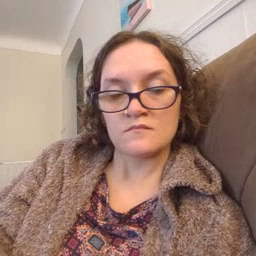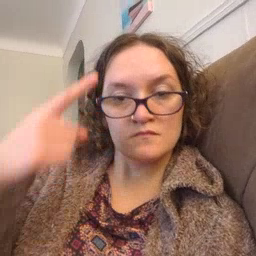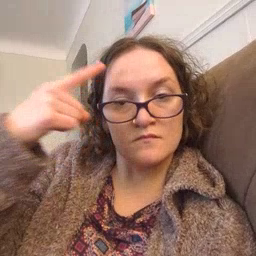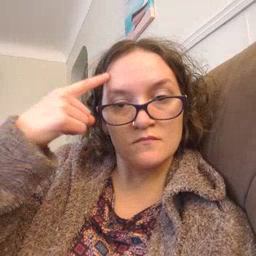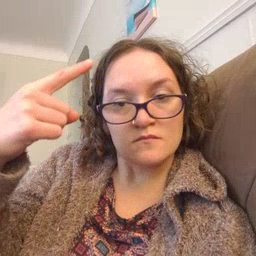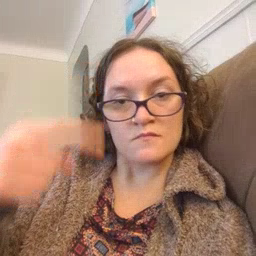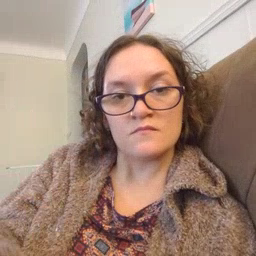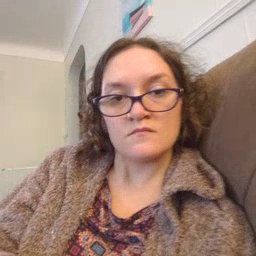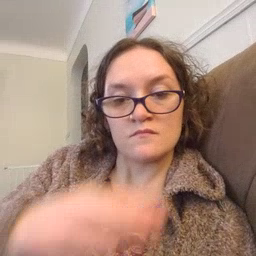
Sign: penny